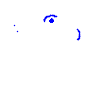
Particle: pion